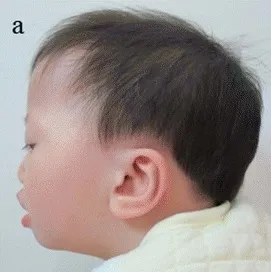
Clinical features of the patients. Note the facial profile, dolicocephaly and low-set posteriorly rotated ear.
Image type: medical_photograph (oral_photograph)